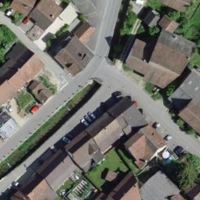
EUNIS habitat code: 54
Species observed at this site:
Cornus sanguinea